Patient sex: M
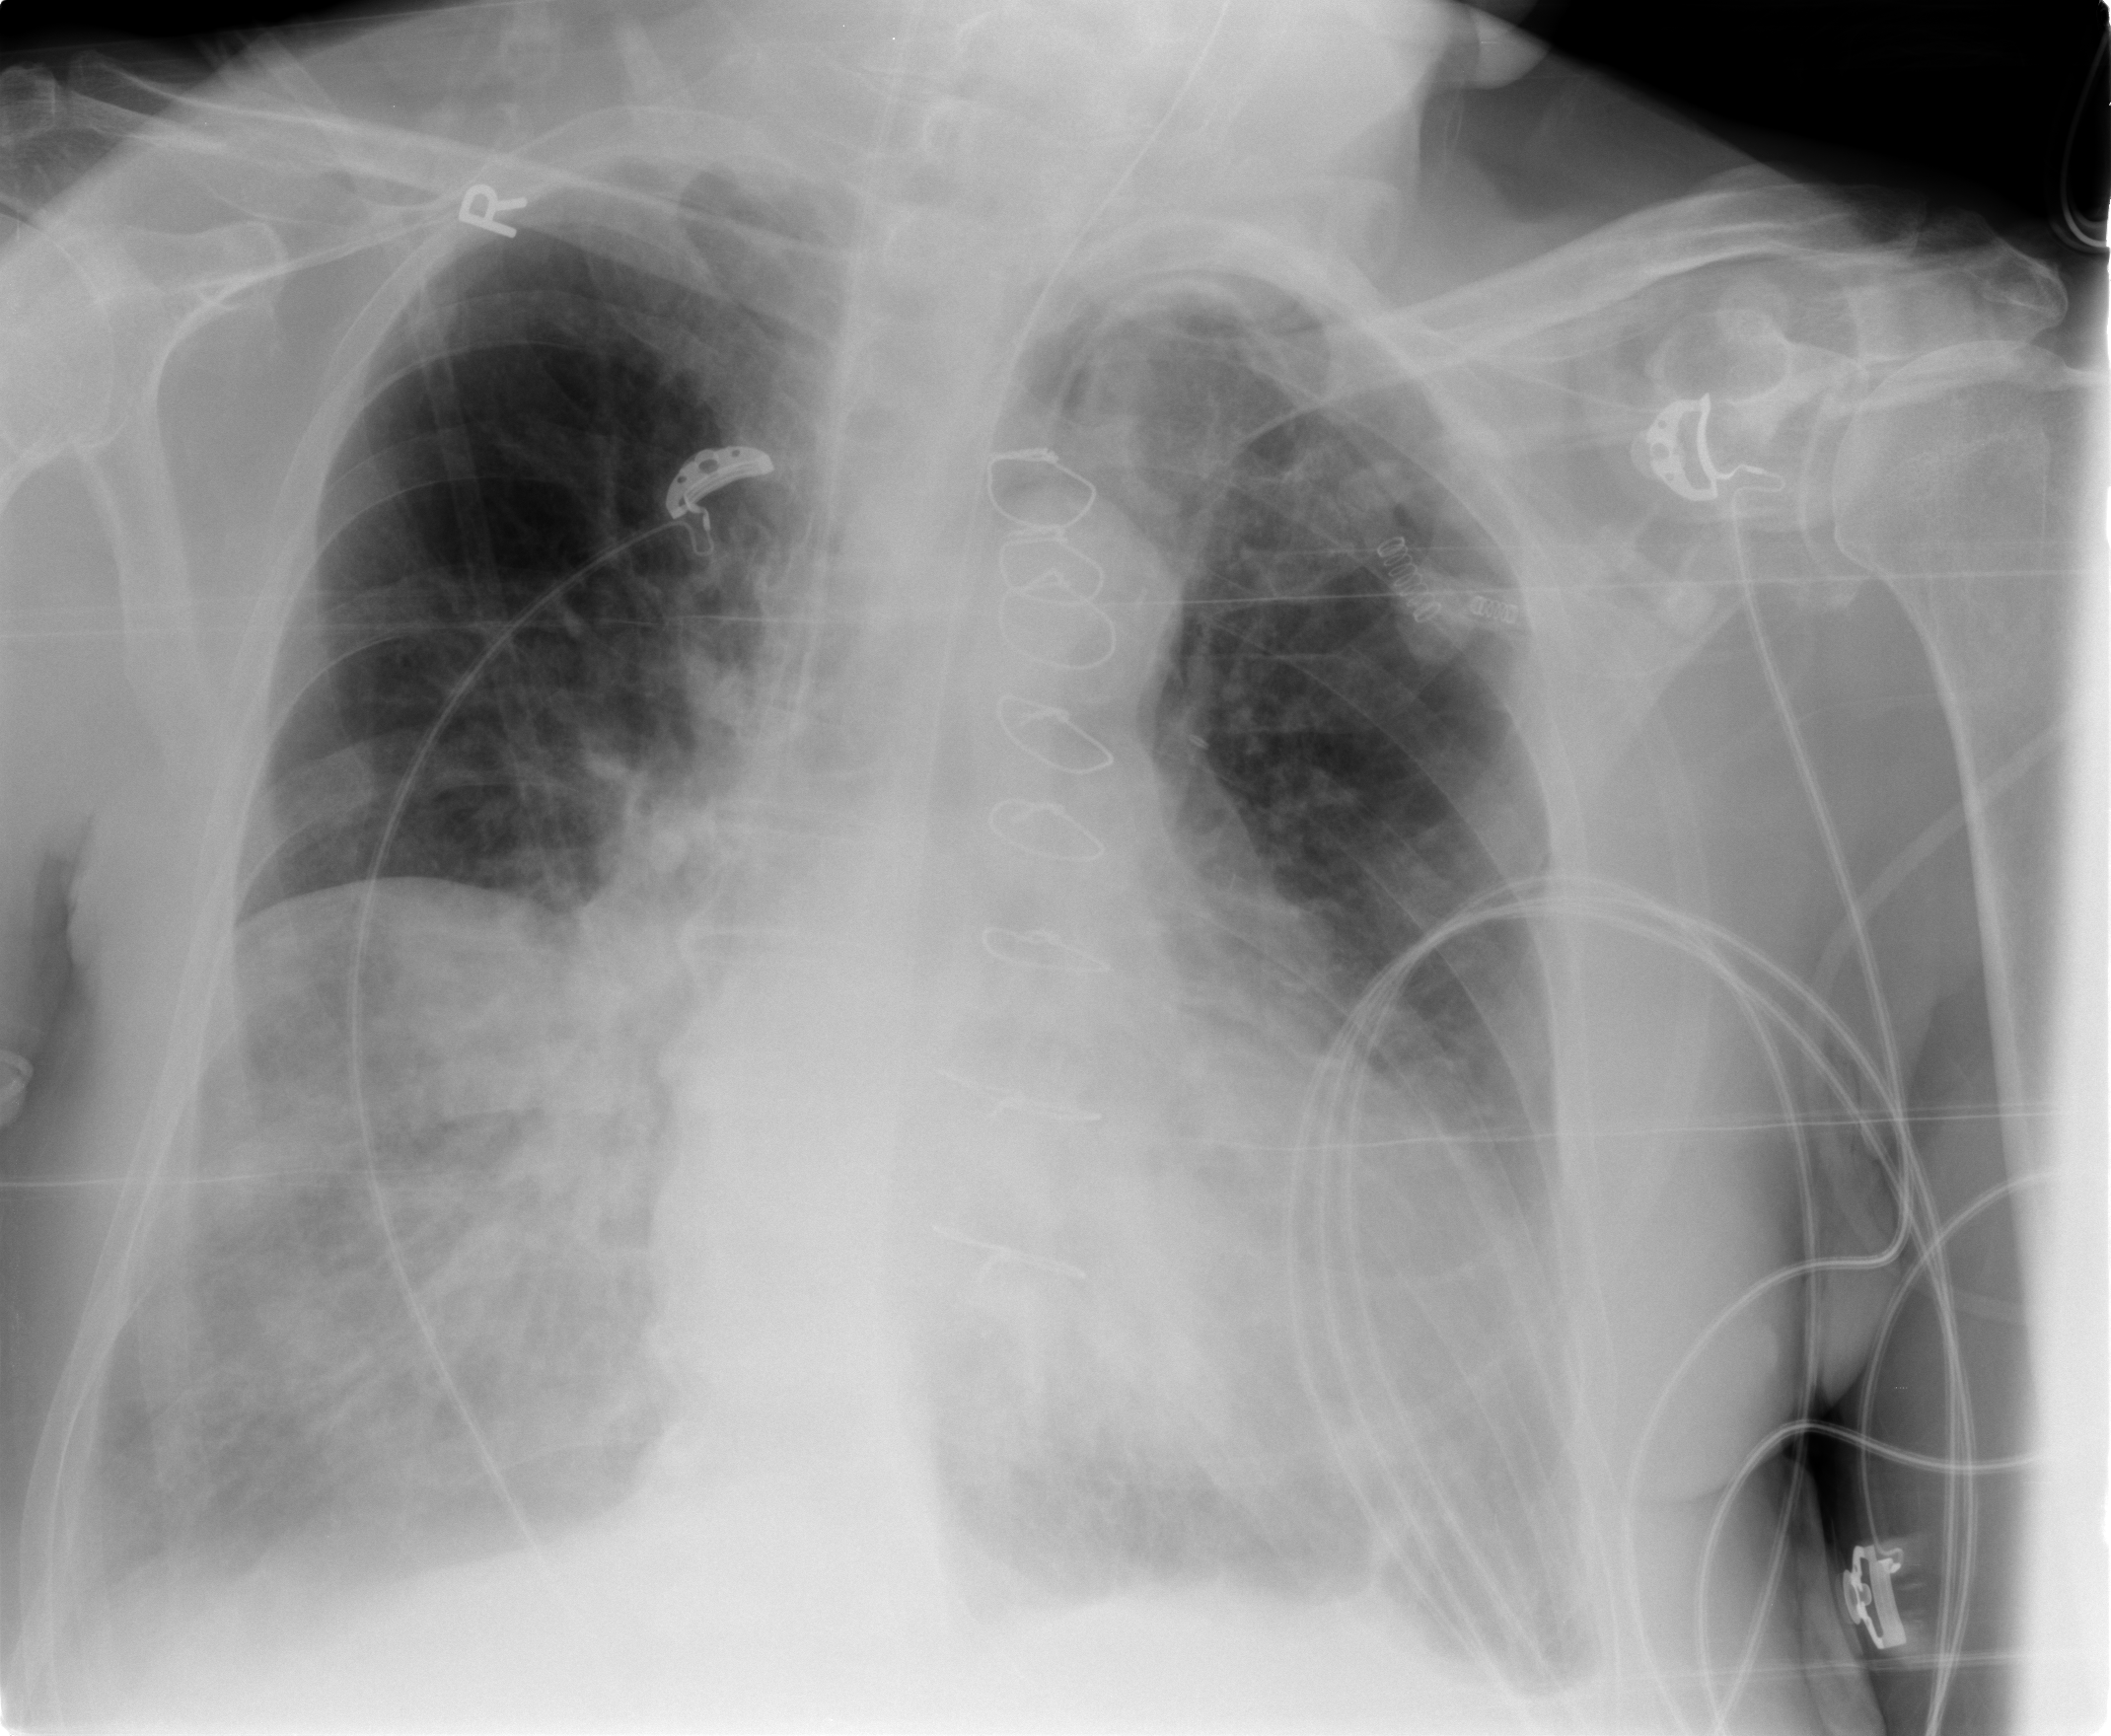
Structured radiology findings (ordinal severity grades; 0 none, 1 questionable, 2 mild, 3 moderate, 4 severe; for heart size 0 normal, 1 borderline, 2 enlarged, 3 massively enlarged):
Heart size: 2
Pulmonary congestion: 2
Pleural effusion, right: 3
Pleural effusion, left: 2
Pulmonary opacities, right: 2
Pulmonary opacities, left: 2
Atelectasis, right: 3
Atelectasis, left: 2